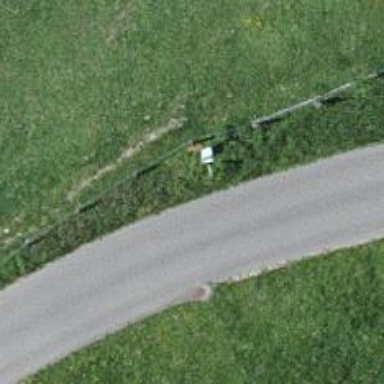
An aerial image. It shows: Aerial marker.